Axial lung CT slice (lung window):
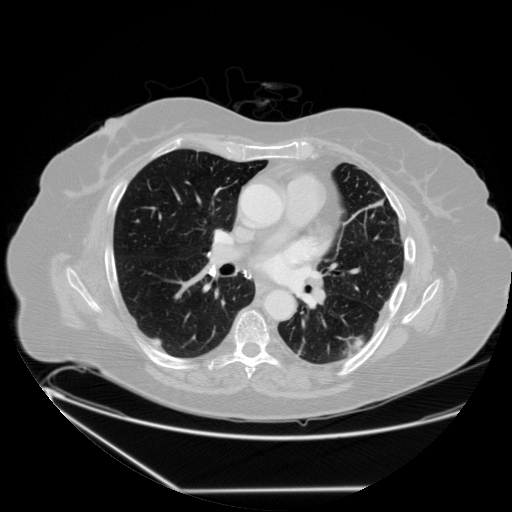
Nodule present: no